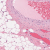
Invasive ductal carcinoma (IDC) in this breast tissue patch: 0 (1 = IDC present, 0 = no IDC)